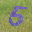
Label: 5